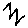
Label: zigzag